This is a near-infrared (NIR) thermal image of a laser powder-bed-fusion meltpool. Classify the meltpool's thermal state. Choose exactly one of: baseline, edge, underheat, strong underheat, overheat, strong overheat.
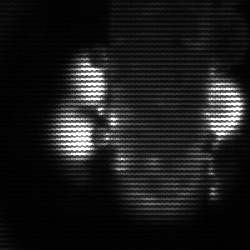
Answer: strong underheat